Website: bh-photo
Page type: receipt
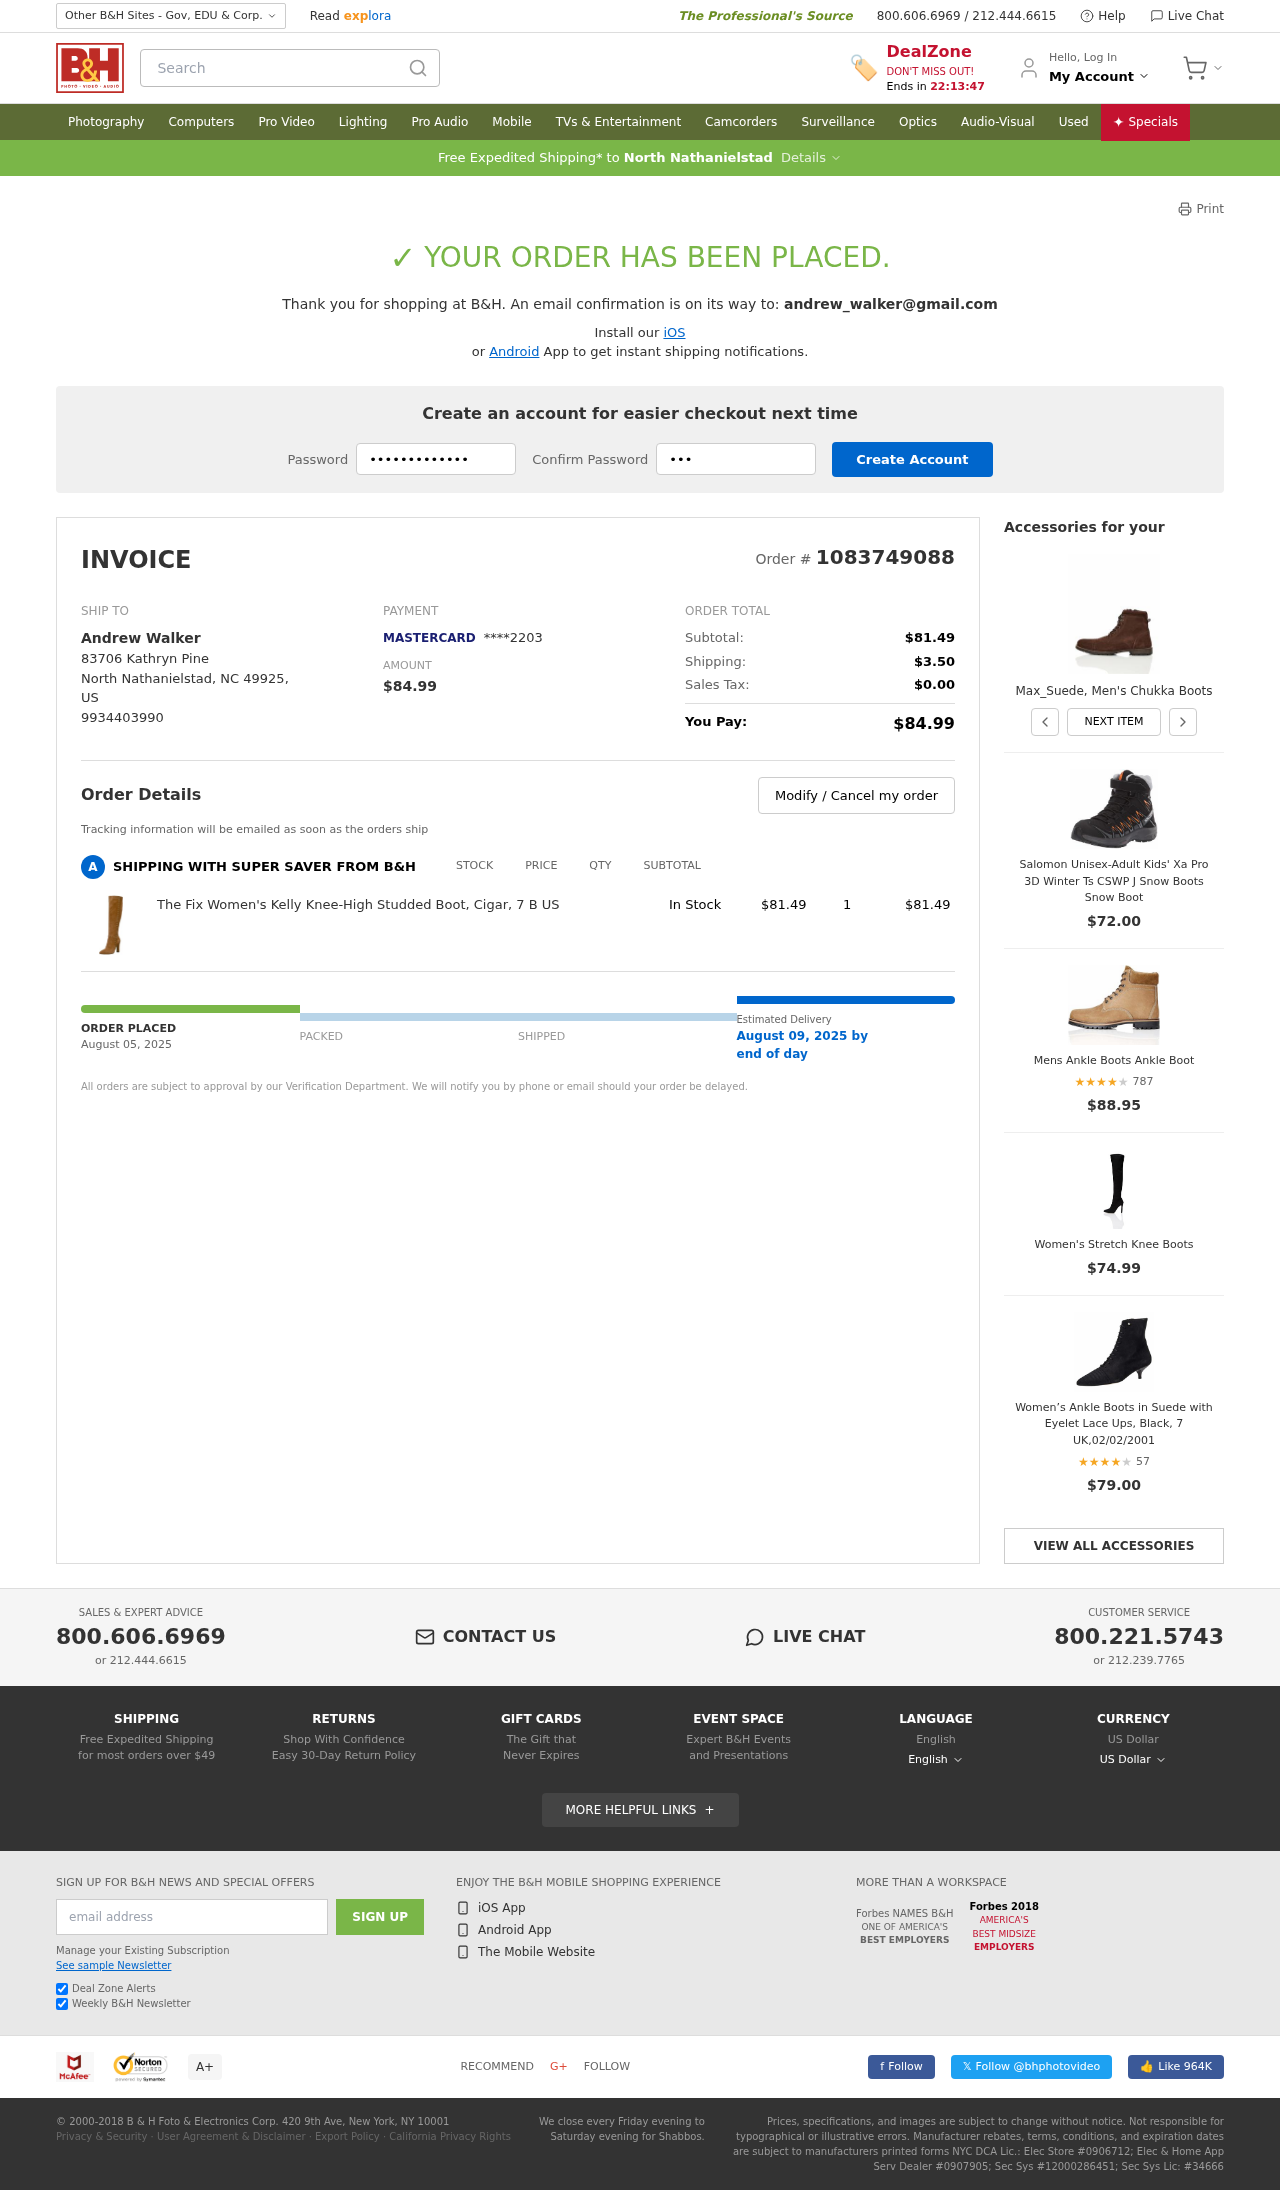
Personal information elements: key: PII_CARD_LAST4
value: ****2203
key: PII_CARD_TYPE
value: MASTERCARD
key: PII_CITY
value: North Nathanielstad
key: PII_COUNTRY_CODE
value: US
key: PII_EMAIL
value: andrew_walker@gmail.com
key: PII_FULLNAME
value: Andrew Walker
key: PII_PHONE
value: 9934403990
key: PII_POSTCODE
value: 49925
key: PII_STATE_ABBR
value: NC
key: PII_STREET
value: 83706 Kathryn Pine
Product elements: key: PRODUCT1_NAME
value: The Fix Women's Kelly Knee-High Studded Boot, Cigar, 7 B US
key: PRODUCT1_PRICE
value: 81.49
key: PRODUCT1_QUANTITY
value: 1
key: PRODUCT2_NAME
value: Max_Suede, Men's Chukka Boots
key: PRODUCT3_NAME
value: Salomon Unisex-Adult Kids' Xa Pro 3D Winter Ts CSWP J Snow Boots Snow Boot
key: PRODUCT3_PRICE
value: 72
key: PRODUCT4_NAME
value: Mens Ankle Boots Ankle Boot
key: PRODUCT4_NUM_RATINGS
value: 787
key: PRODUCT4_PRICE
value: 88.95
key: PRODUCT4_RATING
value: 4.3
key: PRODUCT5_NAME
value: Women's Stretch Knee Boots
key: PRODUCT5_PRICE
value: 74.99
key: PRODUCT6_NAME
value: Women’s Ankle Boots in Suede with Eyelet Lace Ups, Black, 7 UK,02/02/2001
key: PRODUCT6_NUM_RATINGS
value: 57
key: PRODUCT6_PRICE
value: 79
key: PRODUCT6_RATING
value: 4.4
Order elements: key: ORDER_ID
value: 1083749088
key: ORDER_TOTAL
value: $84.99
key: ORDER_SUBTOTAL
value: $81.49
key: ORDER_SHIPPING_COST
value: $3.50
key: ORDER_TAX
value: $0.00
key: ORDER_DATE
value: August 05, 2025
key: ORDER_DELIVERY_DATE
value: August 09, 2025 by
Search elements: key: HEADER_SEARCH
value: Search